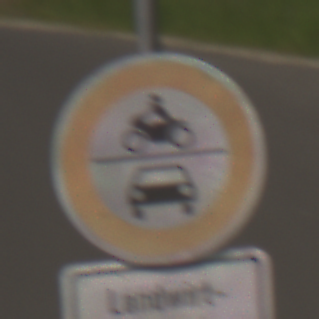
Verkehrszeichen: VerbotKraftfahrzeuge
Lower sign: BesondereFahrzeugeUndTransportgueter6
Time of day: Midday
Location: Outdoor (RoadRail)
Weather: PartlyCloudy
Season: NotSpecified
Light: Natural